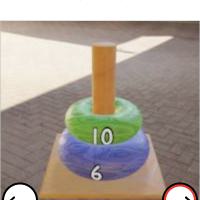
Task: sum
Answer: 16